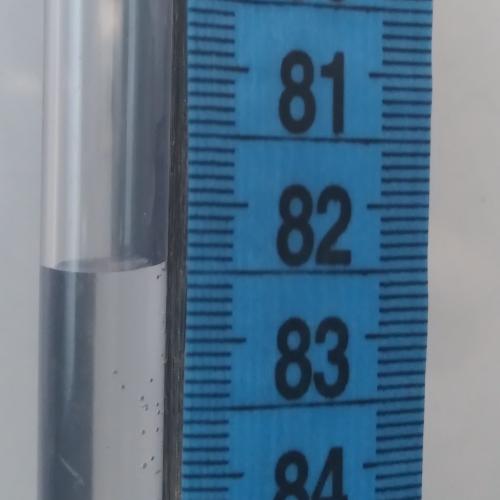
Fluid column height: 82.5 cm